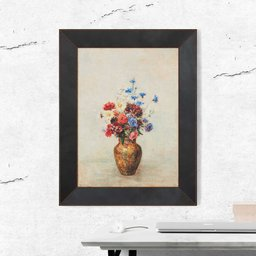
Label: decoration